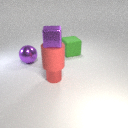
large purple metal sphere to the left of small red metal cylinder